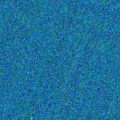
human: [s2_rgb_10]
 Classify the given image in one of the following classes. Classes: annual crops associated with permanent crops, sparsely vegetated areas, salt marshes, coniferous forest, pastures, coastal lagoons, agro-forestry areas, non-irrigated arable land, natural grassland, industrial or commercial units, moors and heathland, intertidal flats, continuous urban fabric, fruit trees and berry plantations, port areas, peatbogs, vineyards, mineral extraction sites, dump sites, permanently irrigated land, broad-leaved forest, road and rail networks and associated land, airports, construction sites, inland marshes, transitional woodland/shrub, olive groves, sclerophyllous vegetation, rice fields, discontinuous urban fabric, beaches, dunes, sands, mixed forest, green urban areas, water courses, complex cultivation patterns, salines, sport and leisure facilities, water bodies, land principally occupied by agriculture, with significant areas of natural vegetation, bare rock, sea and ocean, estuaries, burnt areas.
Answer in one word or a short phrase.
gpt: sea and ocean